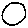
Label: moon